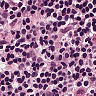
Metastatic tissue present: no